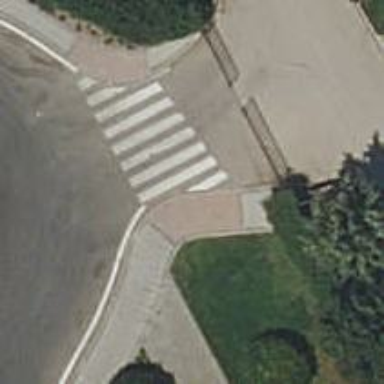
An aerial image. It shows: Marked crossing on the road.